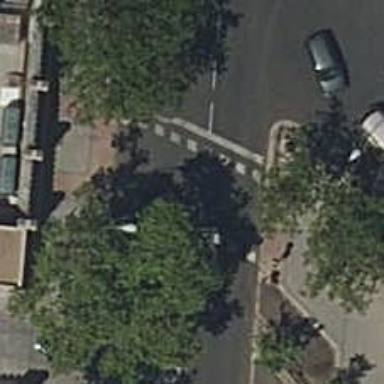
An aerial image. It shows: Crossing with traffic signals.